Here is a 2-D grayscale rendering of raw bearing vibration samples (signal-to-image). Determine the bearing's health state. Answer with exactly one of: normal, inner_race, outer_race, ball.
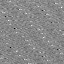
Answer: outer_race